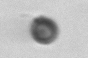
Label: bead